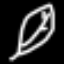
Label: leaf